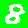
Digit: 8